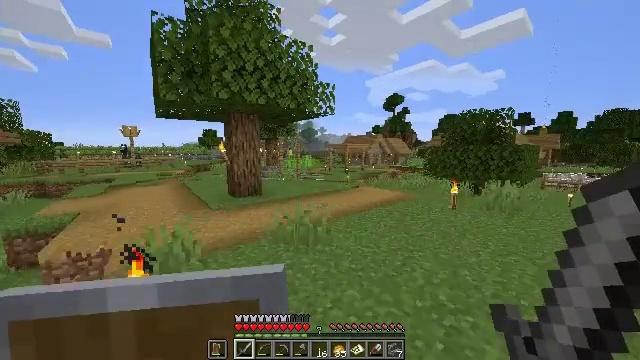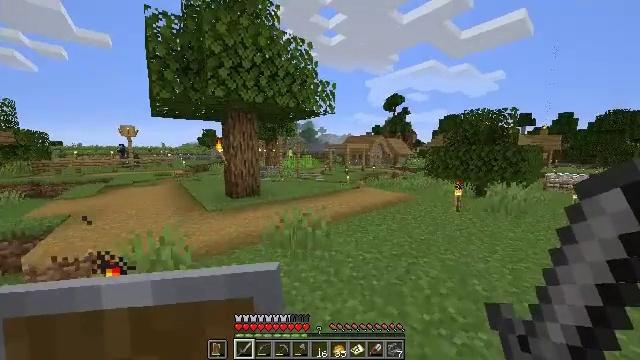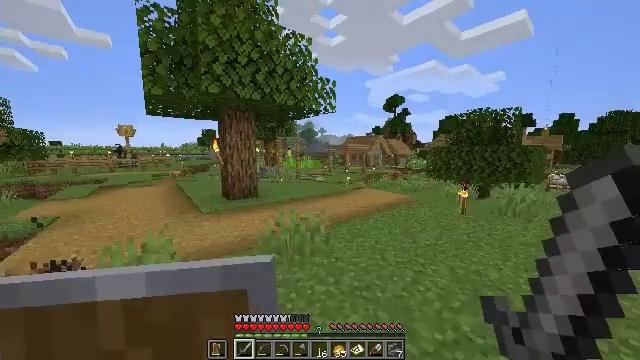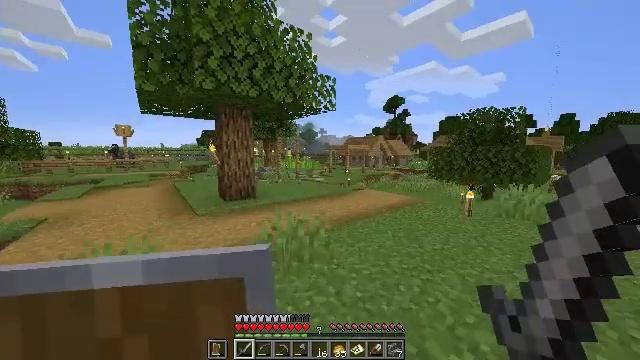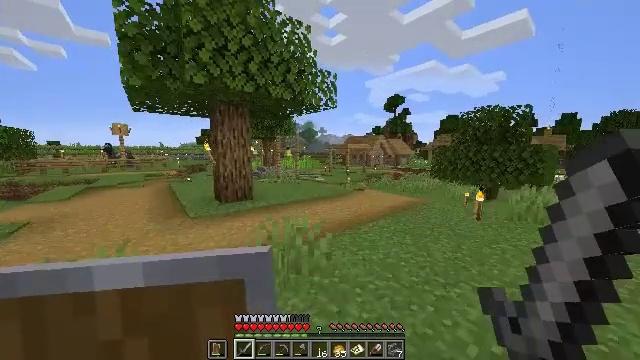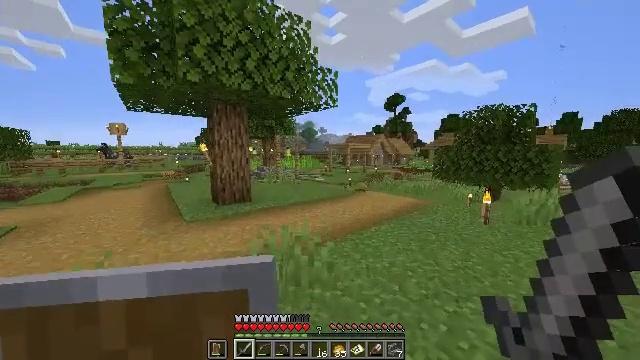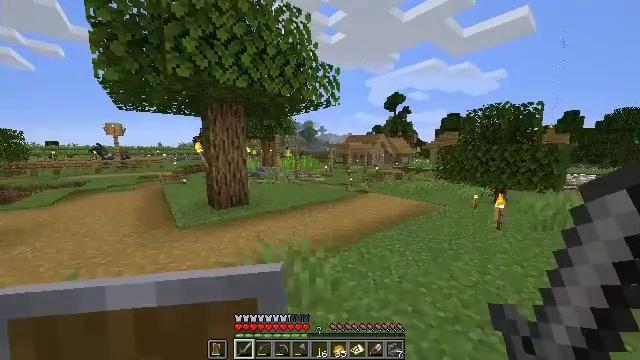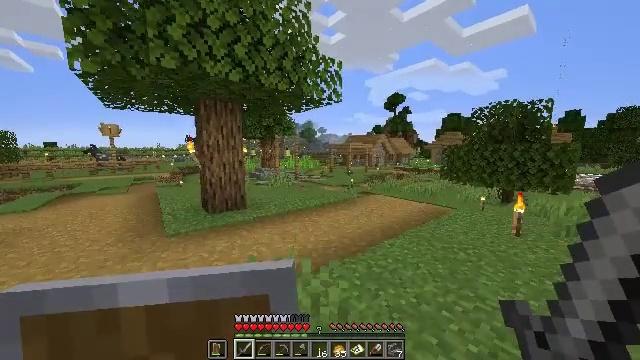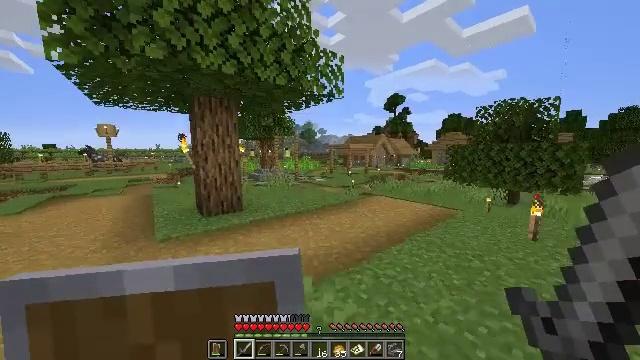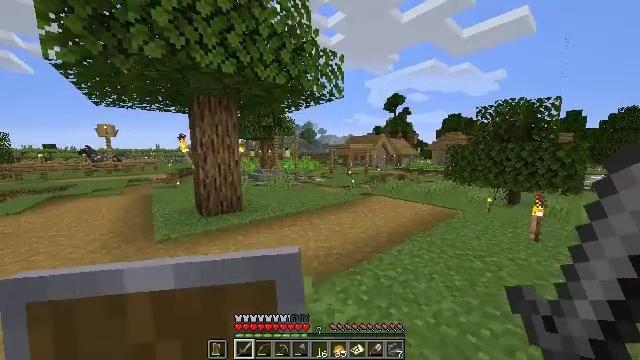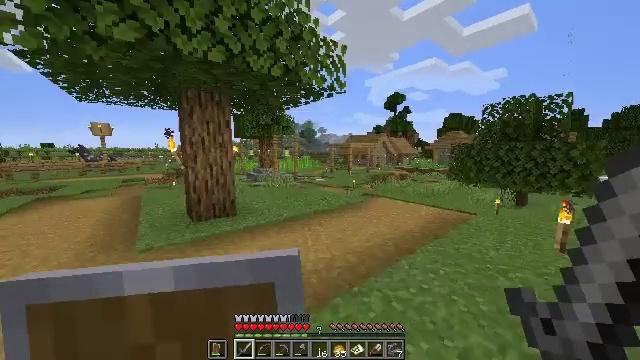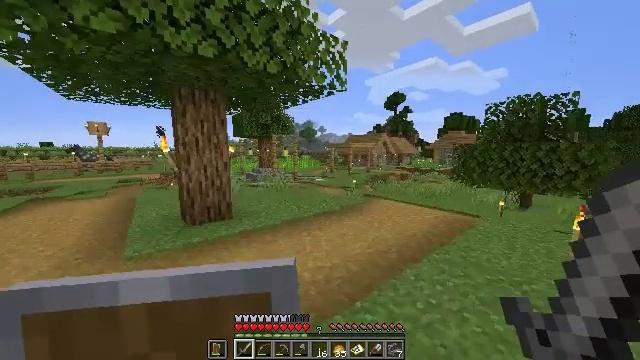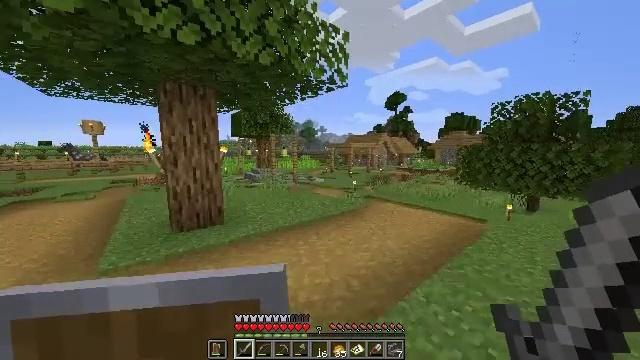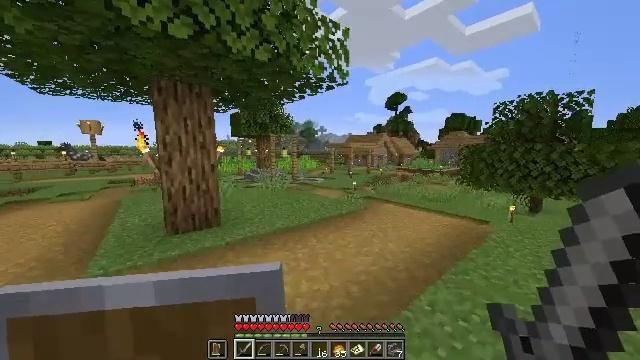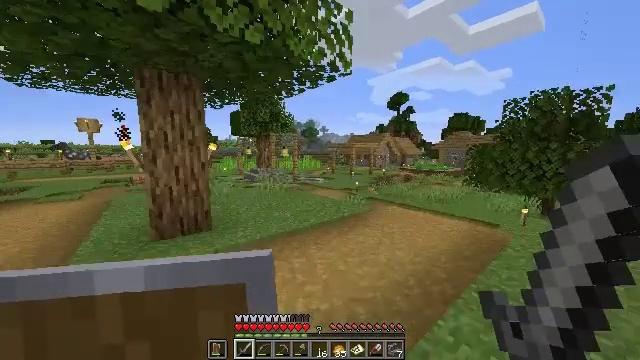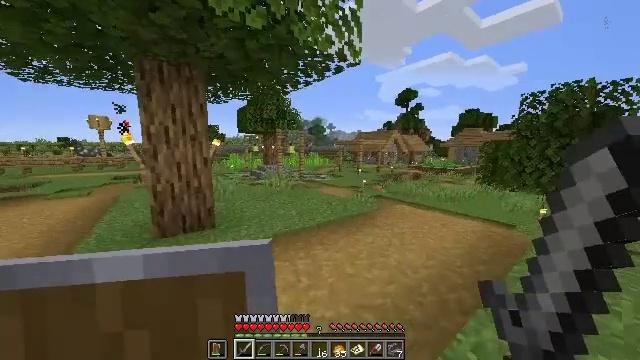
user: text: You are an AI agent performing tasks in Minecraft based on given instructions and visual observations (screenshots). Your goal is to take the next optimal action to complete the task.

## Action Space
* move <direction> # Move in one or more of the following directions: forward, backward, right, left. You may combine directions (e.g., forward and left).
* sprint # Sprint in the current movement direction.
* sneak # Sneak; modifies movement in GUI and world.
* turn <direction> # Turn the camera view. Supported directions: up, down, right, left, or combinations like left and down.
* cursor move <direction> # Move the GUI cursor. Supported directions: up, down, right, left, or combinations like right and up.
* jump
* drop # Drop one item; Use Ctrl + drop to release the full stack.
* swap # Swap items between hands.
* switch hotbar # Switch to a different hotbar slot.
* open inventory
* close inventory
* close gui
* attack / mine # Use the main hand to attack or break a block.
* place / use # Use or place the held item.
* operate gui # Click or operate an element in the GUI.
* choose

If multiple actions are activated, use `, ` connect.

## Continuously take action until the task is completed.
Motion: motion action
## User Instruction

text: Mine the poppy flower.
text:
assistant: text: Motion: move forward
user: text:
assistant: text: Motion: move forward
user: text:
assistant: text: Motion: move forward
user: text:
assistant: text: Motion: move forward
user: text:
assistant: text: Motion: move forward
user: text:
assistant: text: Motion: move forward
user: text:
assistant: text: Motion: move forward
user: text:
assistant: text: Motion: move forward
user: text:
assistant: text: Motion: move forward
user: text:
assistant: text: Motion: move forward
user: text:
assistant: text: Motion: move forward
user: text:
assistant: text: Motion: move forward
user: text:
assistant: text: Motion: move forward
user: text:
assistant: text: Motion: move forward
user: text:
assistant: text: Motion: move forward, turn left
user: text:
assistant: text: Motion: move forward, turn left and down
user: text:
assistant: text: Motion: move forward, turn left and down
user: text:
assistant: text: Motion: move forward, turn left and down
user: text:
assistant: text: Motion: move forward
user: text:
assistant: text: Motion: move forward
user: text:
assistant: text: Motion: move forward
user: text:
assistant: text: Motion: move forward
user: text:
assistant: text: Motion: move forward
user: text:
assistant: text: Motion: move forward
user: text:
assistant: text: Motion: move forward
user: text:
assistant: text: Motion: move forward, turn left and up
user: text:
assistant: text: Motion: move forward, turn left and up
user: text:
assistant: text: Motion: move forward, turn left and up
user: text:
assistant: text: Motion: move forward, turn left
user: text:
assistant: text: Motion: move forward